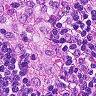
Metastatic tissue present: no